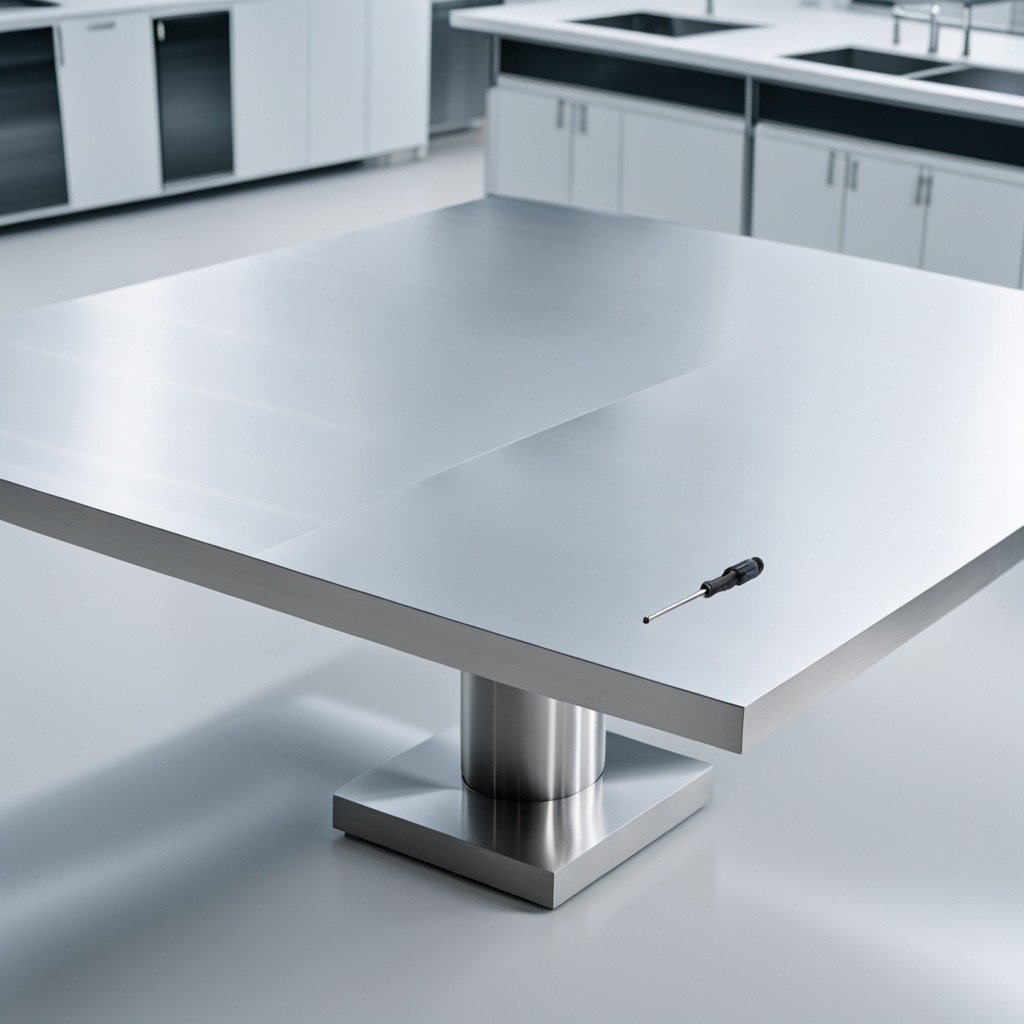
A screwdriver is lying on a stainless steel table in a high-end prototyping lab.